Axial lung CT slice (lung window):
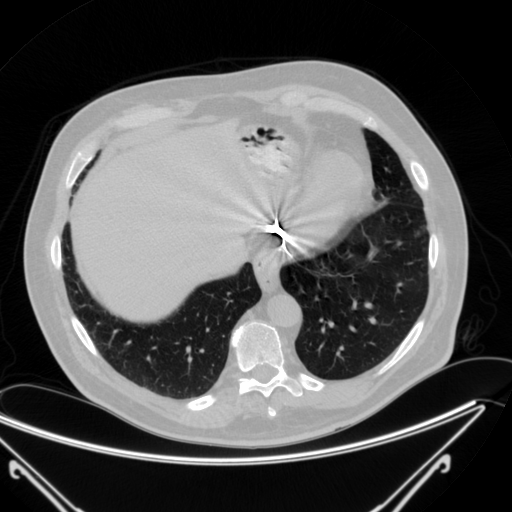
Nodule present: no